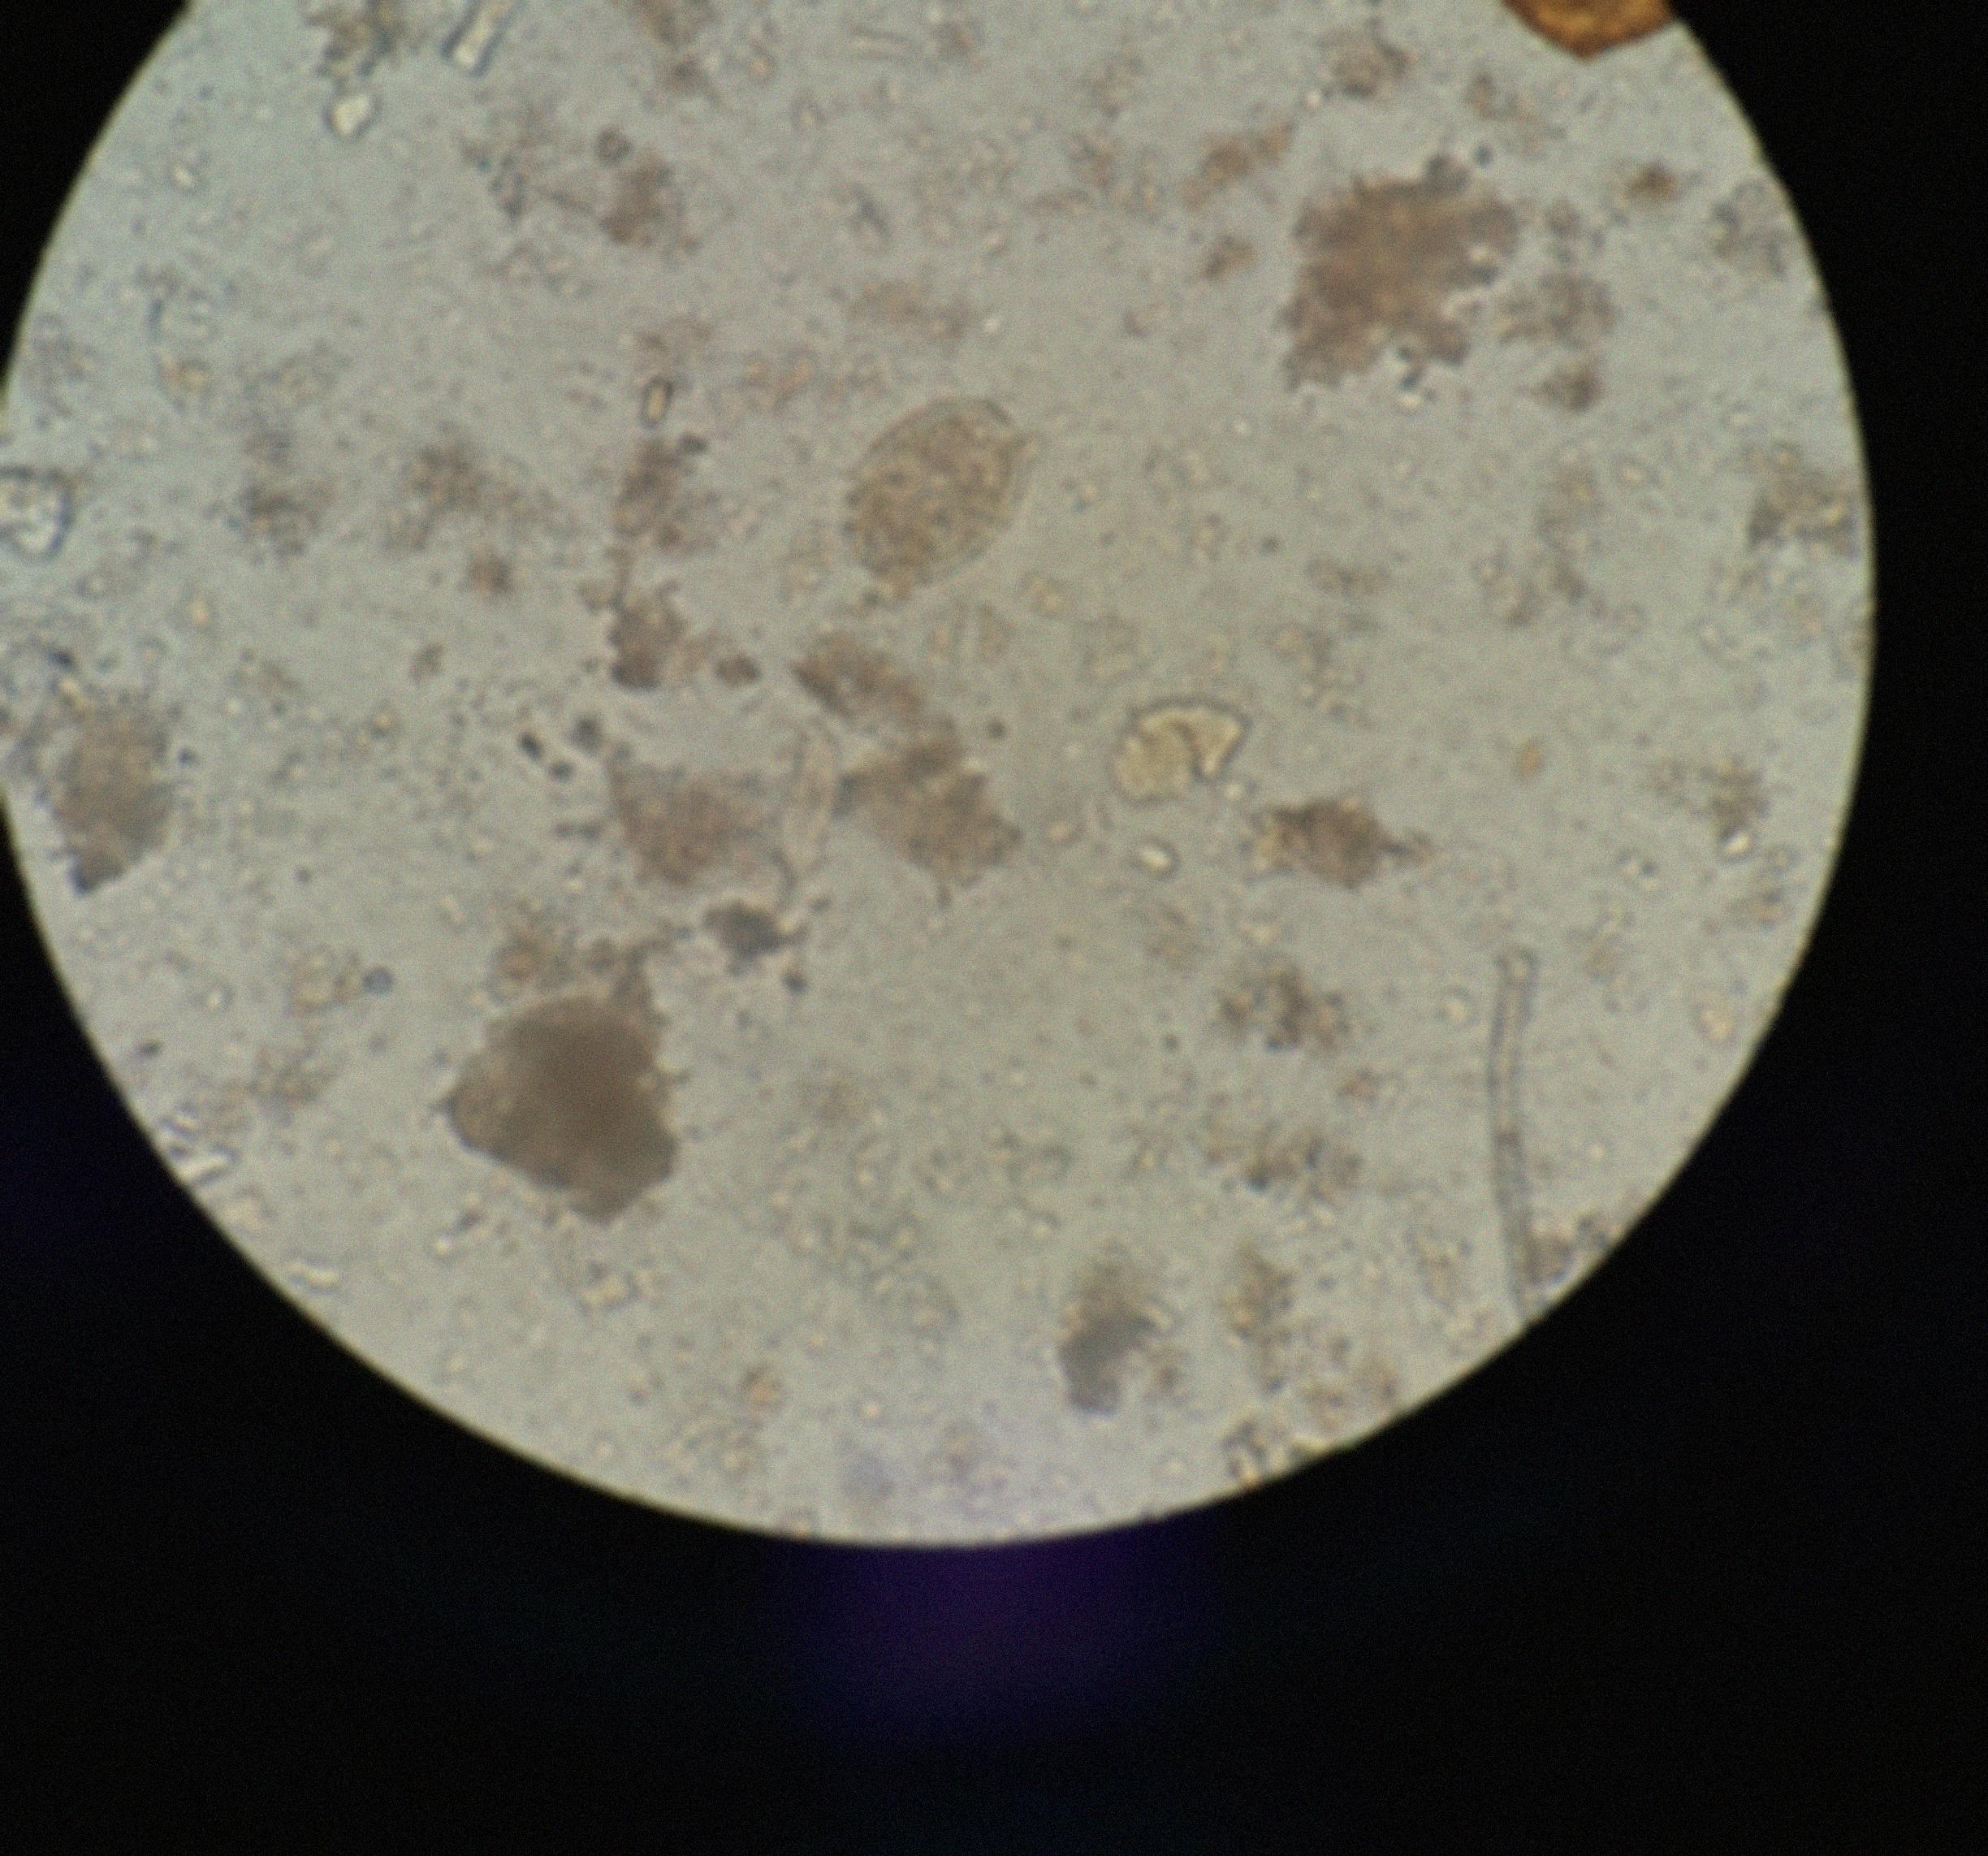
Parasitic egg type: Ascaris lumbricoides